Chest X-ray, PA view. Patient: 81 years old, sex M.
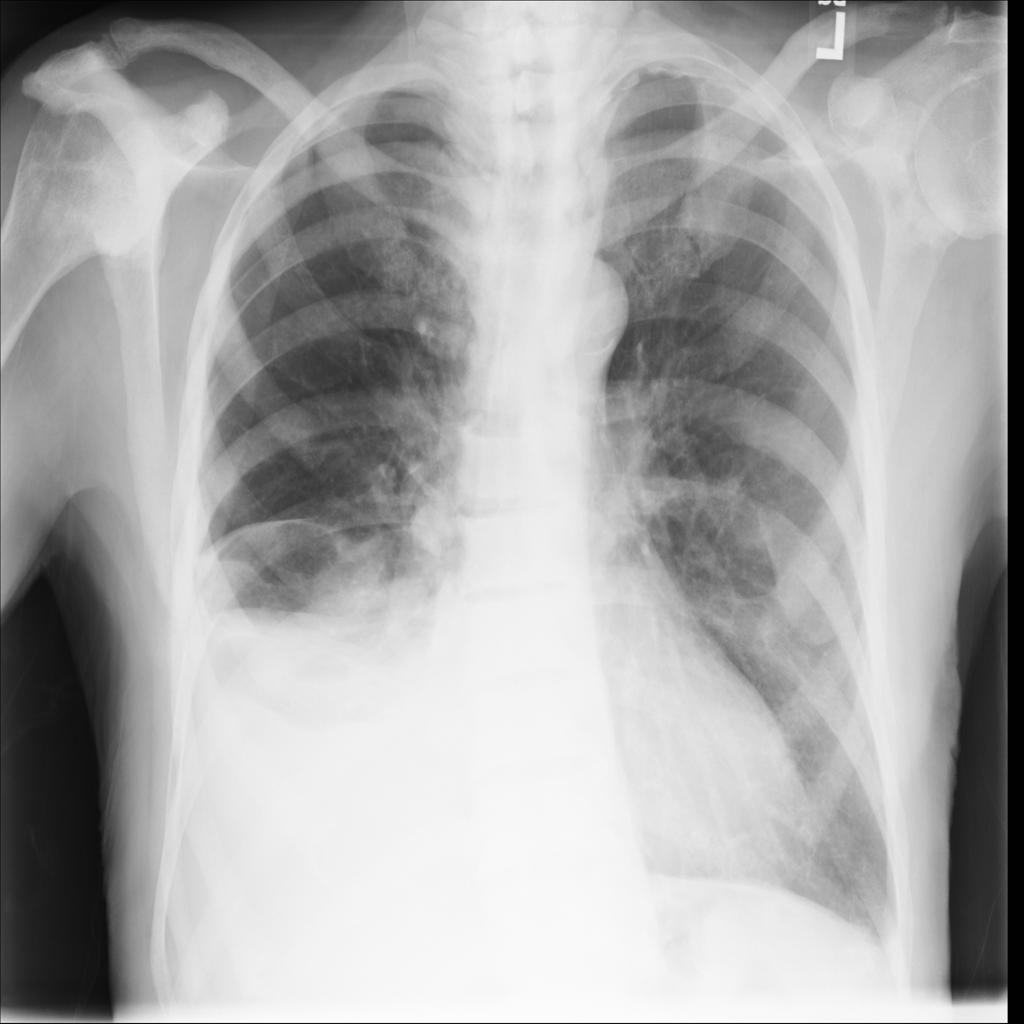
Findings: Atelectasis, Effusion